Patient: sex M, age 42
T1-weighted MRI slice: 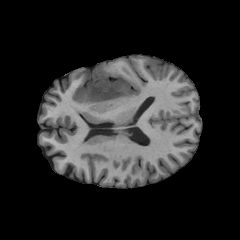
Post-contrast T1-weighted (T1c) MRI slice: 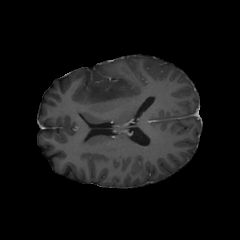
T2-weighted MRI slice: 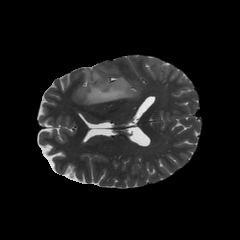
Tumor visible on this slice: yes
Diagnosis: Astrocytoma, IDH-mutant
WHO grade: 4